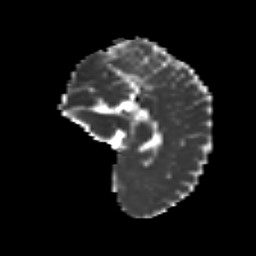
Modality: MD
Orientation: sagittal
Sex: female
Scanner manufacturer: siemens
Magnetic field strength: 3 T
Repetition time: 5 s
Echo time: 0.071 s